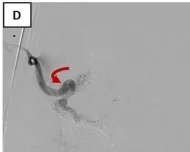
Case presentation. A patient in his late thirties with HIV, tuberculosis (4-drug treatment in 2009), and LUL cavitary lesion with aspergilloma presenting with life-threatening hemoptysis. D; Angiogram of the bronchial artery (curved arrow) post-bronchial artery embolization with 300-500 mum particles (trisacryl gelatin microspheres) via selective microcatheter demonstrates lack of blood flow to the area of the aspergilloma.
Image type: radiology (ct)